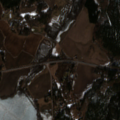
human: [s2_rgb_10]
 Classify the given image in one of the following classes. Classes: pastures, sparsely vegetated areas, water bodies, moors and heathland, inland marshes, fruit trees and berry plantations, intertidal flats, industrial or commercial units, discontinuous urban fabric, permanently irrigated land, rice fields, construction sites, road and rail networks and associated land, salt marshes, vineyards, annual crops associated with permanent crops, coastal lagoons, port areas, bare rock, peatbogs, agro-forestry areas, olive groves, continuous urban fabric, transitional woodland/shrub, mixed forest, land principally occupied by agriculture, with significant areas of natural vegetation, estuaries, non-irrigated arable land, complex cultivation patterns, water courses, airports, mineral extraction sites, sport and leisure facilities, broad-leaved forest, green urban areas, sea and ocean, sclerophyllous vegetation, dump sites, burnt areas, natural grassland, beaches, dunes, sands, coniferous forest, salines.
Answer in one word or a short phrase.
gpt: non-irrigated arable land, land principally occupied by agriculture, with significant areas of natural vegetation, coniferous forest, mixed forest, transitional woodland/shrub, water bodies